Interaction volume radius: 5 \u00c5
Interaction volume height: 20 \u00c5
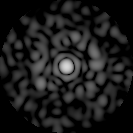
Disorder parameter: 0.753